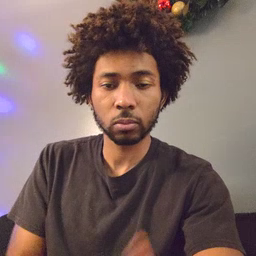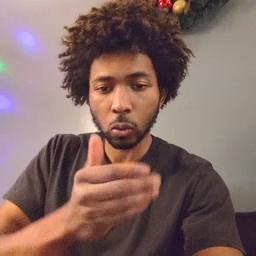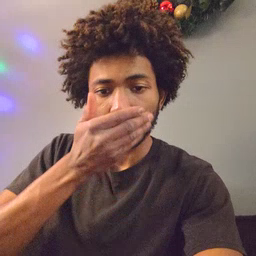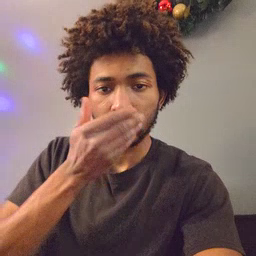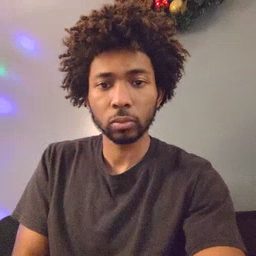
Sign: cereal